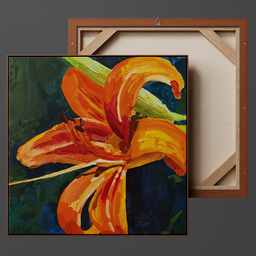
Label: decoration